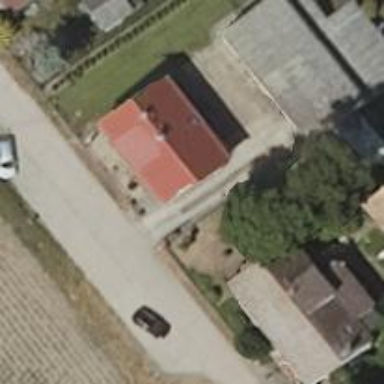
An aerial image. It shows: Simple house.